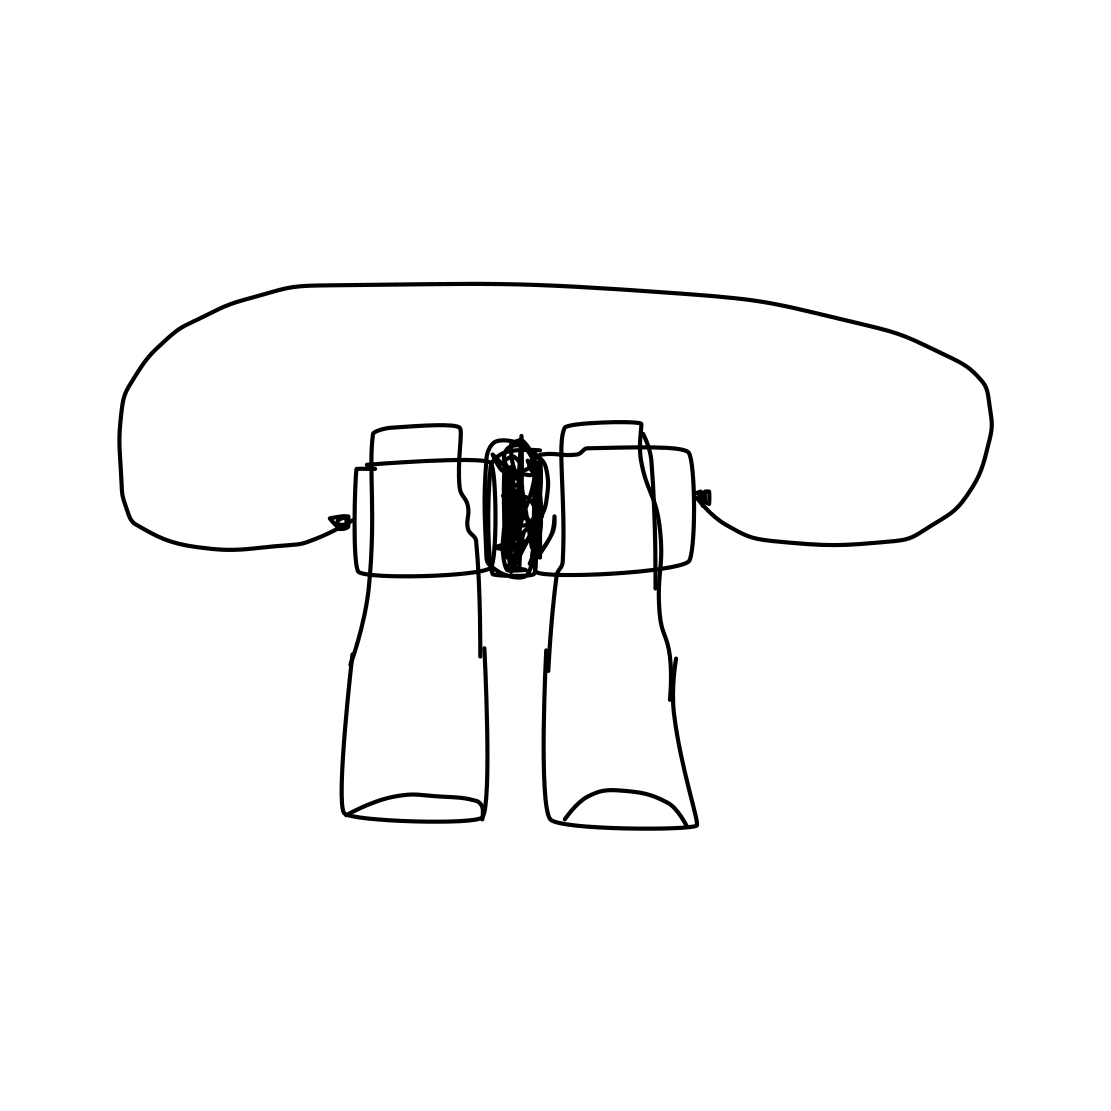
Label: binoculars